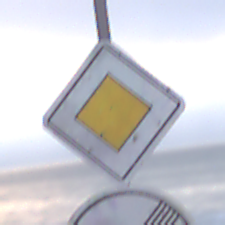
Verkehrszeichen: Vorfahrtsstrasse
Zusatzzeichen unten: EndeUeberholverbotKraftfahrzeuge
Umgebung: Outdoor, Beach
Tageszeit: SunriseSunset
Wetter: Overcast
Licht: Natural
Jahreszeit: NotSpecified
Kontrast: LowContrast